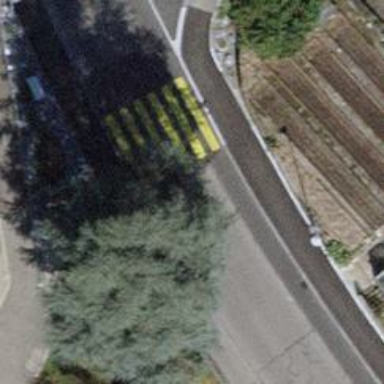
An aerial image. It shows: Uncontrolled zebra crossing with yellow markings.